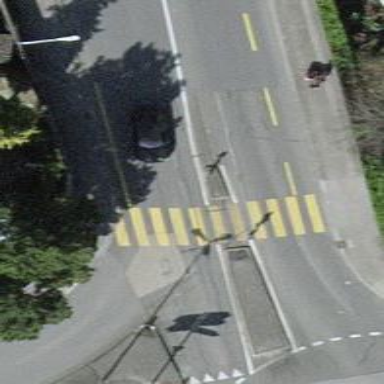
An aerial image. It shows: Marked road crossing with pedestrian island.